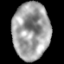
Tissue: lung
Cell type: Endothelial cells
Senescence score: 0.2297
Nuclear area (px): 2067
Mean DAPI intensity: 159.727